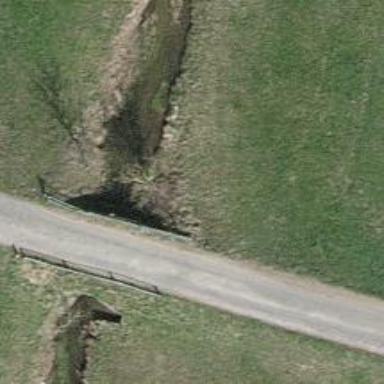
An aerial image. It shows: Culvert tunnel.